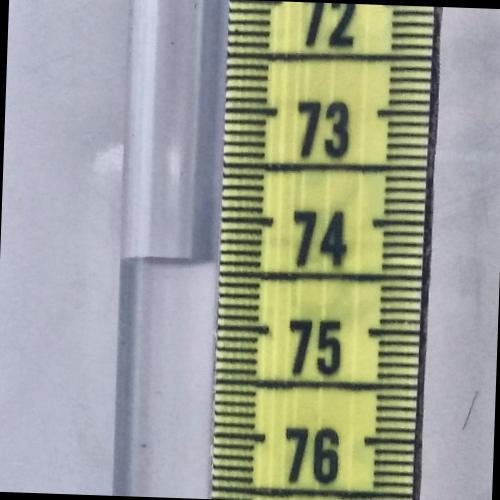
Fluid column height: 74.4 cm